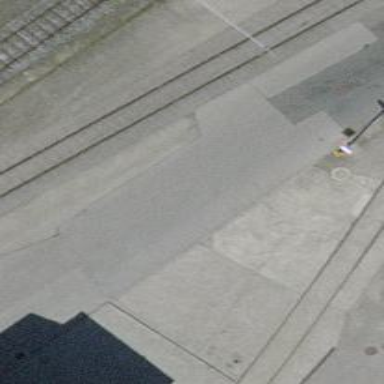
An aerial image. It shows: Smooth asphalt road in residential area.